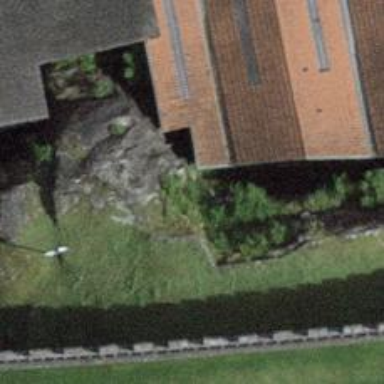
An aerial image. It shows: Cliff in nature.